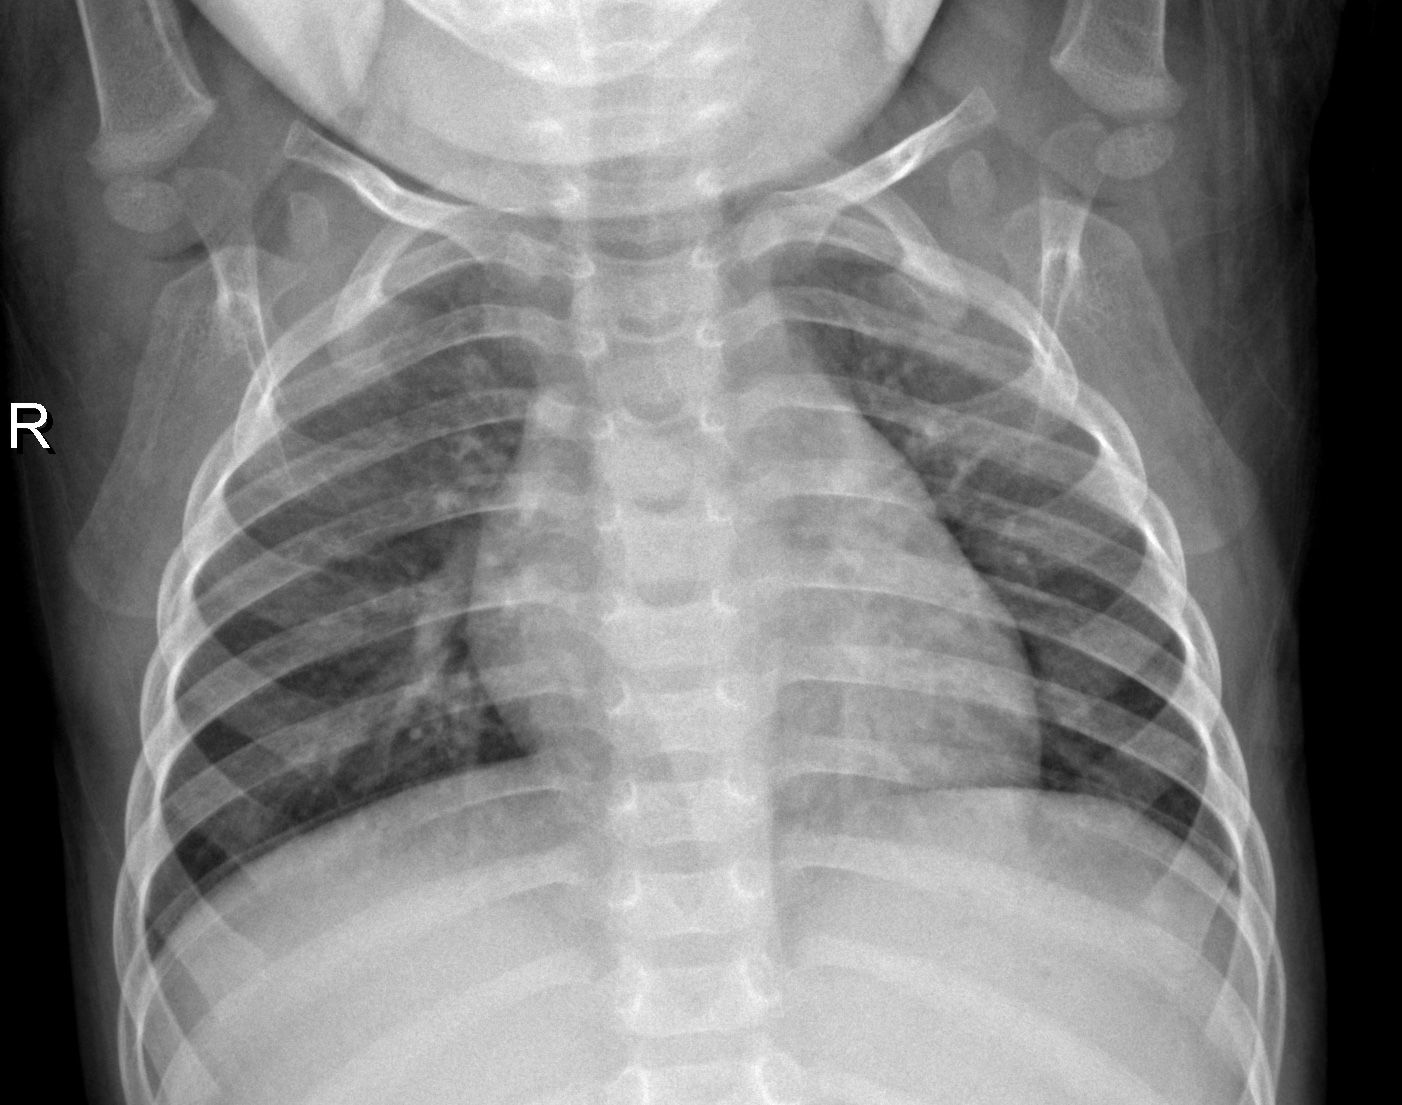
Diagnosis: NORMAL